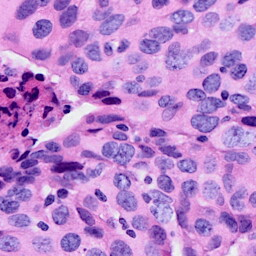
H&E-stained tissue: Breast